Interaction volume radius: 10 \u00c5
Interaction volume height: 15 \u00c5
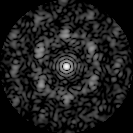
Disorder parameter: 0.6985